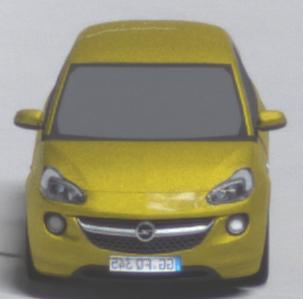
Make: Opel
Model: ADAM 1.2
Detailed model: ADAM
Model produced from: 2013/01
Model produced until: 2014/11
Doors: 3
Color: yellow
Road condition: dry road
Daytime: not specified
Contrast: high contrast